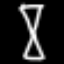
Label: hourglass